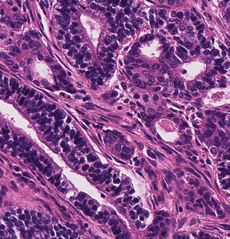
Tumor epithelial tissue: yes
Tumor-associated stroma tissue: yes
Normal tissue: no